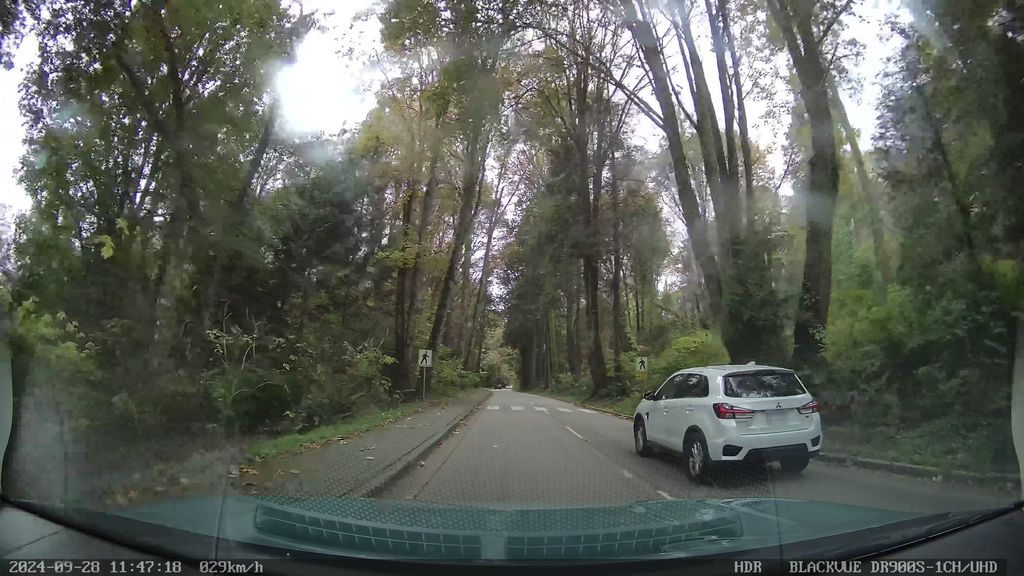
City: vancouver